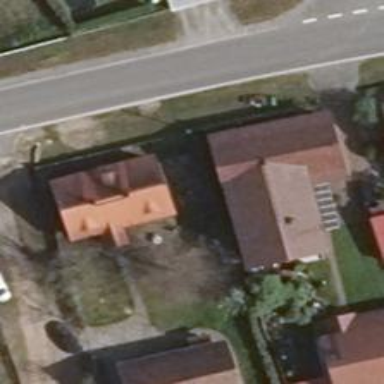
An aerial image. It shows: House with multiple building parts.